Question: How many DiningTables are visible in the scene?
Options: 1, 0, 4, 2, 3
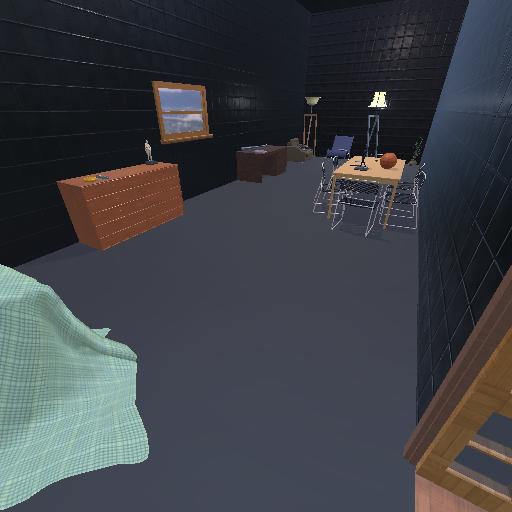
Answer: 1